Question: I am trying to do something simple, but I can't figure it out. Using EF6, I have 2 tables which are associated by an intermediate associative table, giving a many-to-many relationship:

I want to query all users who belong to a list of families. So I get an array of families:
'''
var db = new MyProjectEntities();
User user = GetUserById((int)HttpContext.Current.Session["CurrentUserId"]);
var families = db.Users.Where(u => u.UserId == user.UserId).First().Families.ToArray();
'''
Then I want to query all users belonging to these families:
'''
var users = db.Users.Where(u => families.Contains(u.Families));
'''
But I get this error:
Instance argument: cannot convert from 'Database.Family[]' to 'System.Linq.IQueryable>'
Thanks in advance.
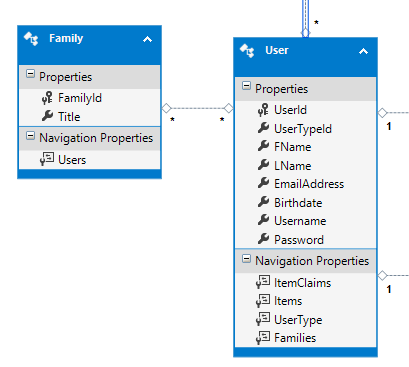
Answer: You can use Any method:
'''
var users = db.Users.Where(u => u.Families.Any(fam => families.Contains(fam))).AsEnumerable();
'''
I think this is what you're searching for.